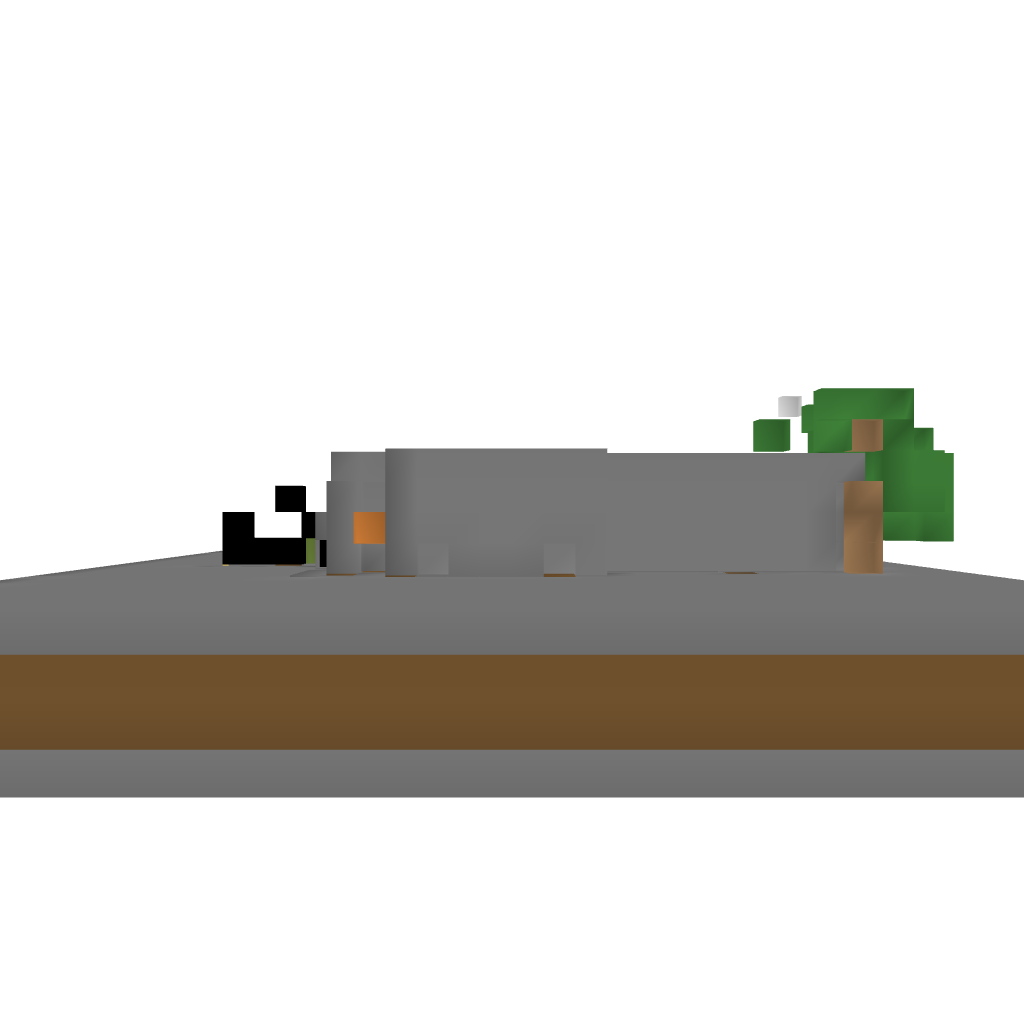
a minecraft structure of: Code Door bad low quality